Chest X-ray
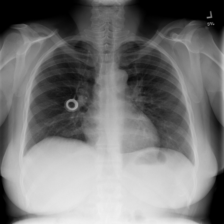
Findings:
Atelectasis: negative
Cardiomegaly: negative
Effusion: negative
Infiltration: negative
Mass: negative
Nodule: negative
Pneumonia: negative
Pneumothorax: negative
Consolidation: negative
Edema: negative
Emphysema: negative
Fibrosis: negative
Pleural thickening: negative
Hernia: negative